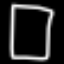
Label: square